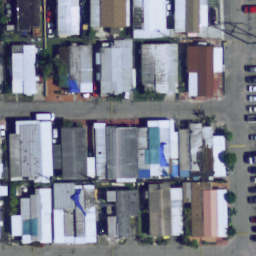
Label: mobilehomepark